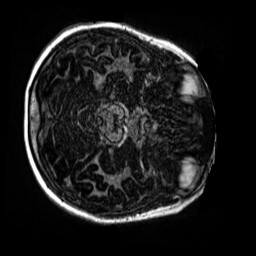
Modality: MP2RAGE
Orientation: axial
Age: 10
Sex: female
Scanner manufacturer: siemens
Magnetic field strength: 3 T
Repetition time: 4 s
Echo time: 0.00299 s